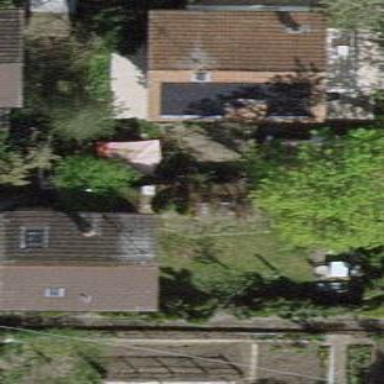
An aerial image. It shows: Garden enclosed by fence.